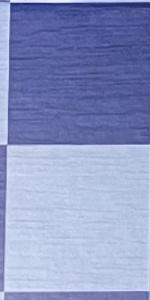
Label: Empty